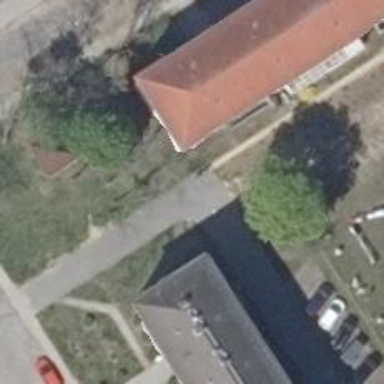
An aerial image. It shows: Alleyway designated as service road.